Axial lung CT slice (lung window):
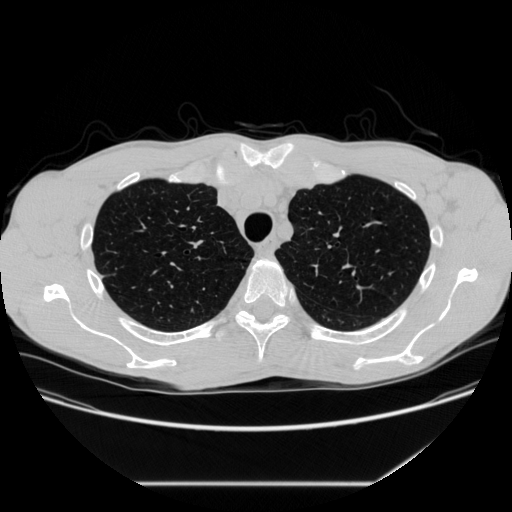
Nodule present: no